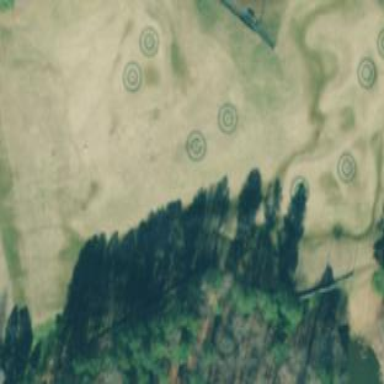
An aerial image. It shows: Driving range for golf practice.